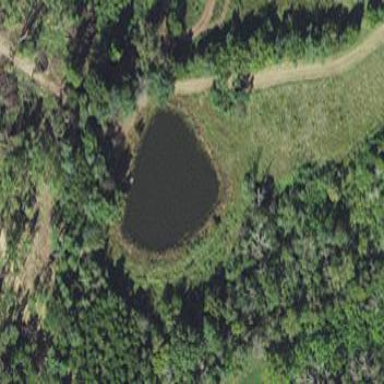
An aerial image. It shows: Pond surrounded by natural water.